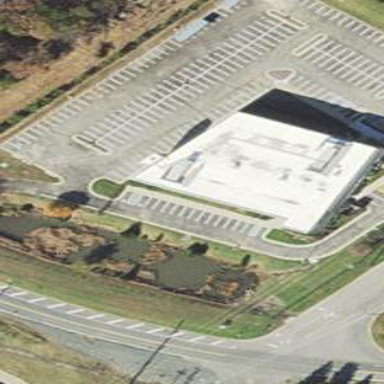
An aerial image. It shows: Commercial building.